Aerial crown-view tile of a tropical tree (Barro Colorado Island, Panama), acquired 20250217:
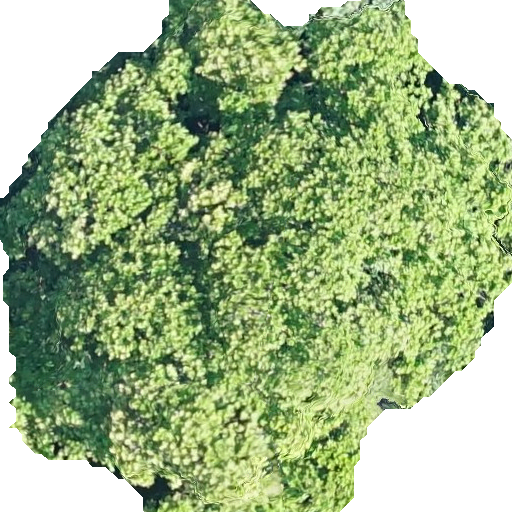
Species: Anacardium excelsum
GBIF accepted scientific name: Anacardium excelsum
Crown area: 313.035 m²